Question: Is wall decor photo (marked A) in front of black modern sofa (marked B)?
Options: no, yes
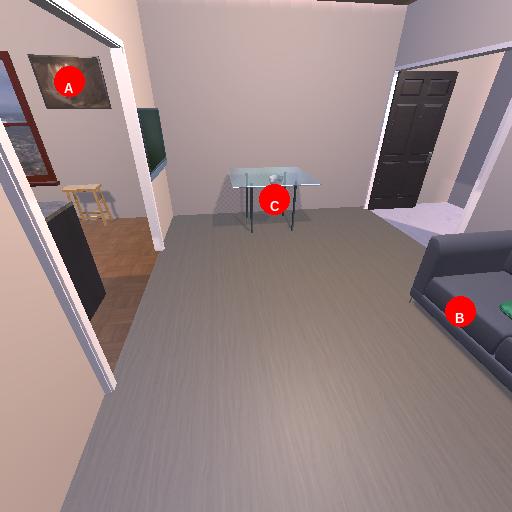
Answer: no